Field crop: tomato
Growth stage: 1
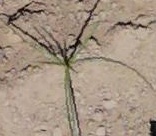
Species: cyperus